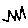
Label: zigzag